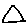
Label: triangle